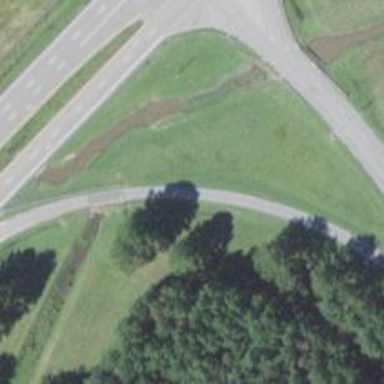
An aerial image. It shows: Trunk link highway.